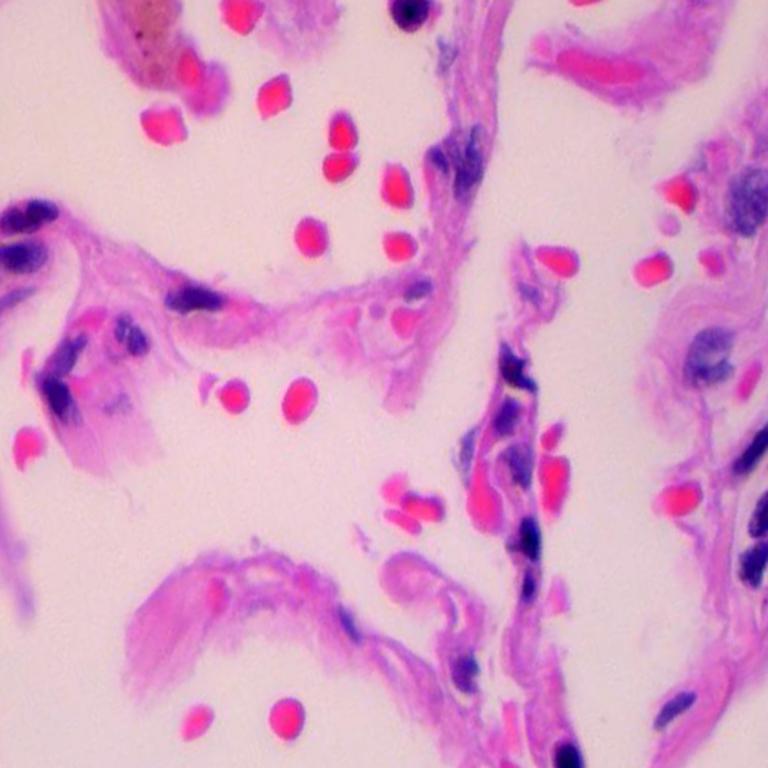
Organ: lung
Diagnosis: benign